Field crop: maize
Growth stage: 2
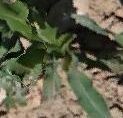
Species: maize